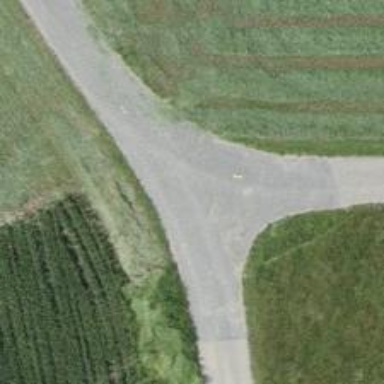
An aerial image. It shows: Unclassified road with asphalt surface.